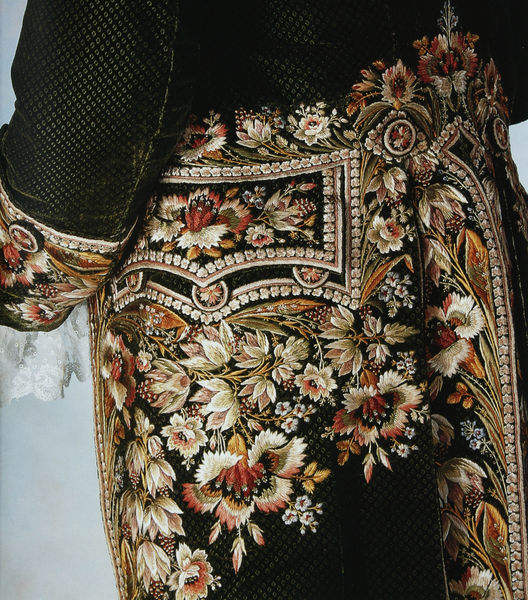
Titel: Herrenanzug (Habit à la francaise) - Detail
Standort: Kyoto (Japan)
Institution: Kyoto Costume Institute
Schlagwörter: blau, blätter, mann, weiß, gelb, grün, ausschnitt, blume, blumen, braun, bunt, hintergrund, kleid, orange, rücken, schwarz, blüte, blüten, gras, rot, beige, mode, muster, ornament, rock, alt, hemd, hose, jacke, arm, kleidung, rahmen, samt, spitze, ärmel, herr, bestickt, gewand, kostüm, mantel, stickerei, stoff, adel, saum, blatt, pflanze, pflanzen, borte, knopf, rokoko, rosa, farbig, japan, modell, ähre, farben, rand, frack, falte, nähen, detail, dekor, floral, ornamente, verzierung, sticken, rüsche, rüschen, model, knöpfe, fein, gehrock, naht, jacket, bauer, foto, fotografie, punkte, gemustert, gesäss, blumenmuster, kontur, soldat, manschette, tasche, puppe, photo, ornamental, tracht, üppig, jäger, manteltasche, grpn, volant, gestickt, zier, zierde, ähren, taschen, kitsch, teuer, gewebe, textil, blumenmotiv, applikation, fotographie, feinarbeit, design, aufschlag, ornat, bund, näharbeit, schlitz, jackentasche, geschmückt, rüschenhemd, genäht, geschlitzt, exklusiv, fashion, kyoto, kleidungsstück, blime, männermode, herrenbekleidung, herrenmode, blumenreich, detailarbeit, fantasieblumen, joustocorps, rocktasche, ickerei, aufschalg